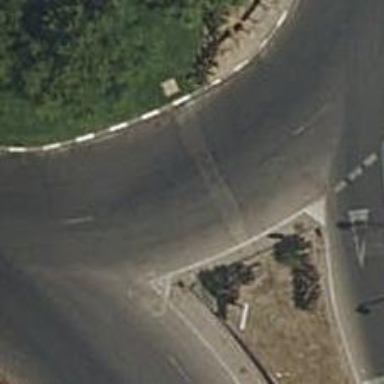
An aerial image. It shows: Tertiary road with asphalt surface leading to roundabout.